Question: I'm trying to load a text file into java, but I'm having trouble locating the file within my code.
My file is named 'test.txt' and is saved under src/test.txt , src/fileIOTest/test.txt , and in a resources file, but regardless of how I try to load the file, the program can't seem to locate it. It shows up in the package explorer, but throws a file not found exception.
'''
package fileIOTest;
//This project tests out the scanner system, reading a text file into an array.
import java.io.IOException;
import java.util.Scanner;
import java.io.*;
public class Test {
public void init(){
Scanner sc = null;
try {
sc = new Scanner(new FileReader("/test.txt"));
} catch(IOException e){
e.printStackTrace();// print the error
}
int[] testArray = new int[10];
for(int i = 0; i < 10; i++){
testArray[i] = sc.nextInt();
System.out.println(testArray[i]);
}
}
public static void main(String[] args){
Test fileLoader = new Test();
fileLoader.init();
}
}
'''
Edit: Here's my file system
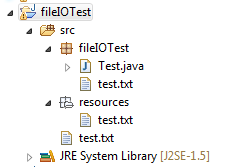
Answer: Ok, try:
'''
File directory = new File("src/test.txt");
Path file = Paths.get(directory.getAbsolutePath());
Scanner sc = new Scanner(file);
'''
Or: Try removing slash might work:
'''
Scanner sc = newScanner(new FileReader("test.txt"));
'''